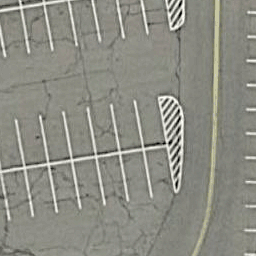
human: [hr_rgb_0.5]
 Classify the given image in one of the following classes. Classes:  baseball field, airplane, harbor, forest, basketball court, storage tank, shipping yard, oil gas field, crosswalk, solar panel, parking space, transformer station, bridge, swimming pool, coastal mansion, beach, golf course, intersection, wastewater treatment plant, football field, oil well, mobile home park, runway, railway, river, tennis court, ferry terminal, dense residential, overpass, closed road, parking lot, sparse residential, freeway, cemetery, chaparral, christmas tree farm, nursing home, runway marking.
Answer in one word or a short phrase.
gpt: parking space